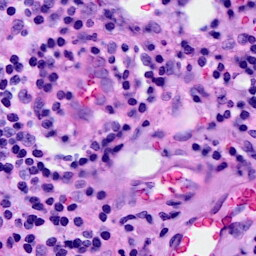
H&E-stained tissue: Breast